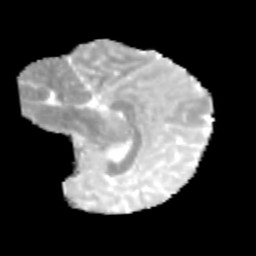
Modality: MD
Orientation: sagittal
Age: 9
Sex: female
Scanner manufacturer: siemens
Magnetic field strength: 3 T
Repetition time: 3.8 s
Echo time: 0.07 s